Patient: sex F, age 65
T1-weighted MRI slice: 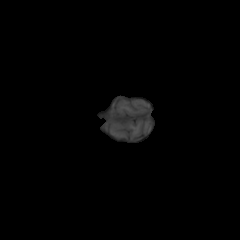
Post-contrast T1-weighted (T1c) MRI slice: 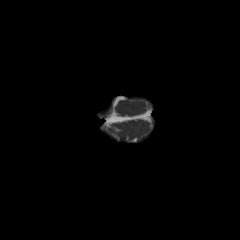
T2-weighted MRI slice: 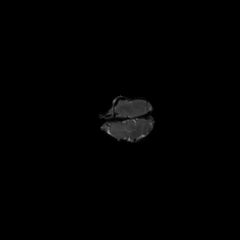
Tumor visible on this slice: no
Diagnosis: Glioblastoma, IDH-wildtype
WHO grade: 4